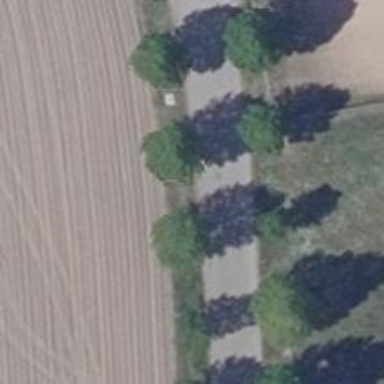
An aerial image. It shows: Avenue of deciduous broadleaved trees.